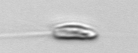
Label: Chrysochromulina